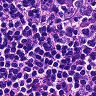
Metastatic tissue present: no